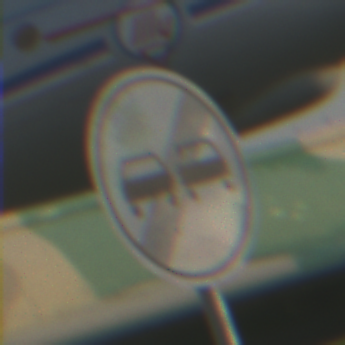
Verkehrszeichen: EndeUeberholverbot
Umgebung: Outdoor, Special
Tageszeit: SunriseSunset
Wetter: Clear
Licht: Natural
Jahreszeit: NotSpecified
Kontrast: MediumContrast